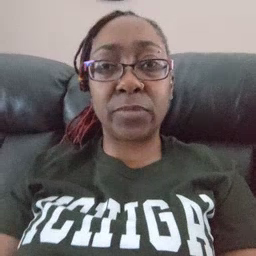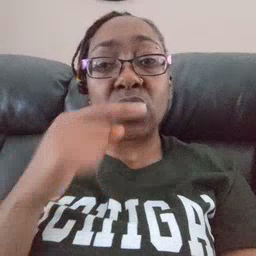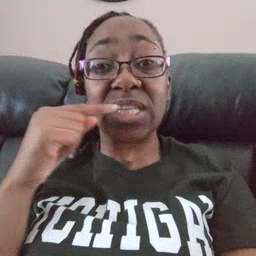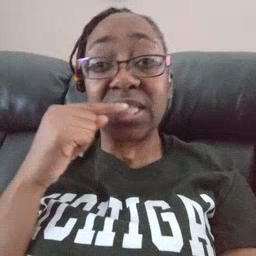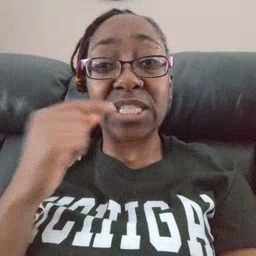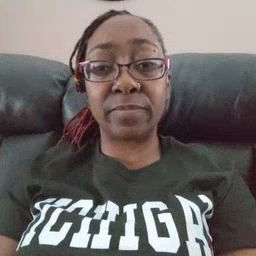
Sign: toothbrush